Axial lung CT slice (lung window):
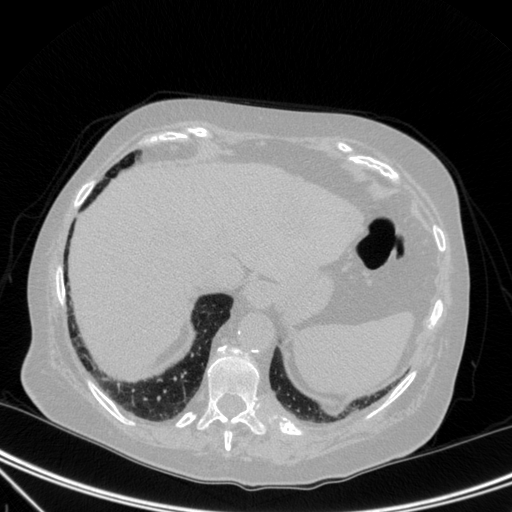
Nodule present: no